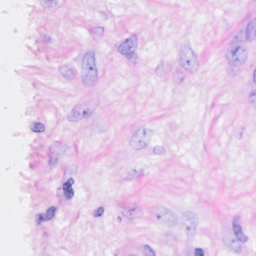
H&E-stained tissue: Breast